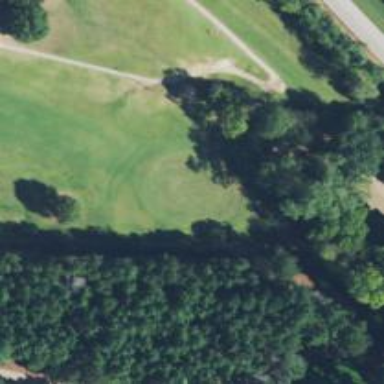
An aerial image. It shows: View of golf hole.